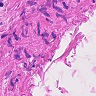
Metastatic tissue present: no